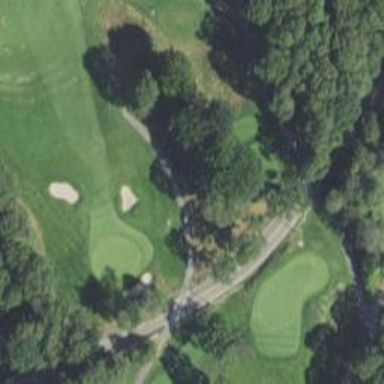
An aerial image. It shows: Service road designated as golf cart path.